Field crop: maize
Growth stage: 1
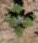
Species: chenopodium